Interaction volume radius: 10 \u00c5
Interaction volume height: 30 \u00c5
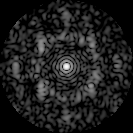
Disorder parameter: 0.6905